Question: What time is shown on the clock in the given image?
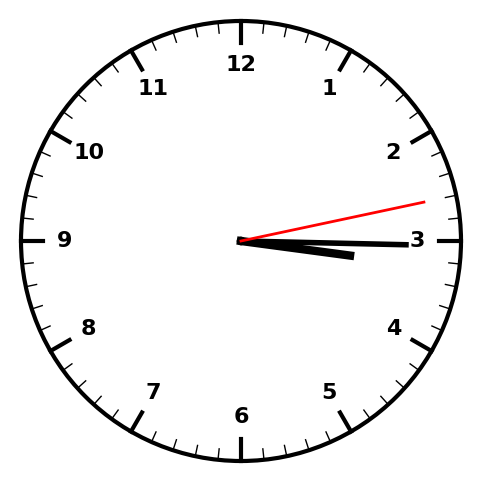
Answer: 03:15:13